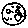
Label: moon